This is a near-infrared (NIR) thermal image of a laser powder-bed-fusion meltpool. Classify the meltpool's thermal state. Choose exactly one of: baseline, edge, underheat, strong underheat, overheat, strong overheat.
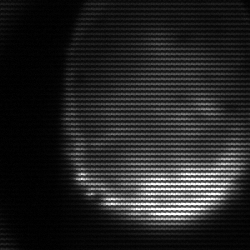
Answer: edge